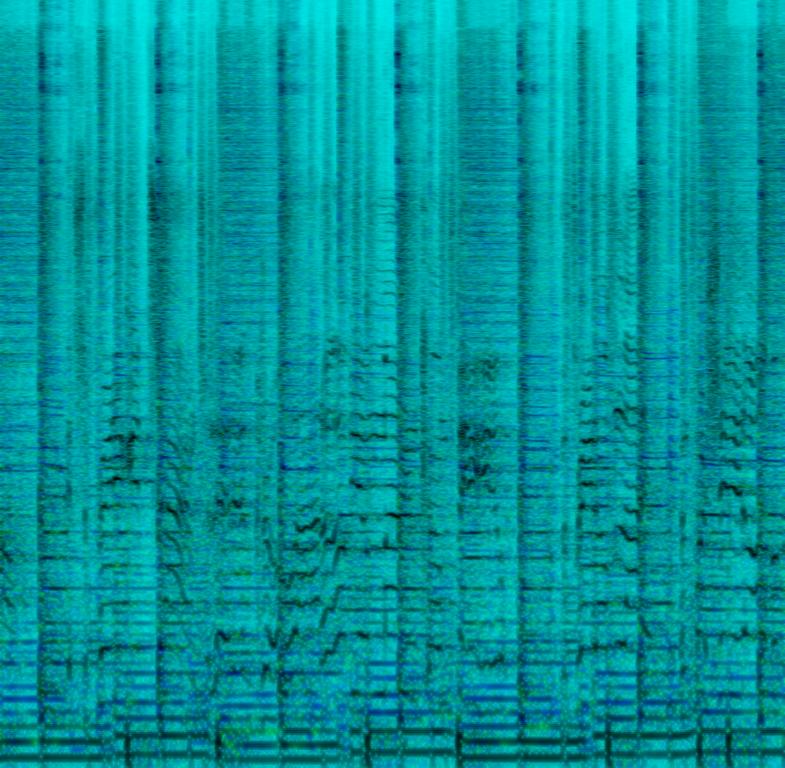
The low quality recording features a rock song that consists passionate male vocal, alongside, harmonizing background vocals, singing over shimmering wide cymbals, bouncy snare hits, soft kick hits, electric rhythm guitar melody in the left channel, groovy bass guitar, acoustic rhythm guitar in the right channel of the stereo image and some wide toms roll. It sounds addictive and energetic.